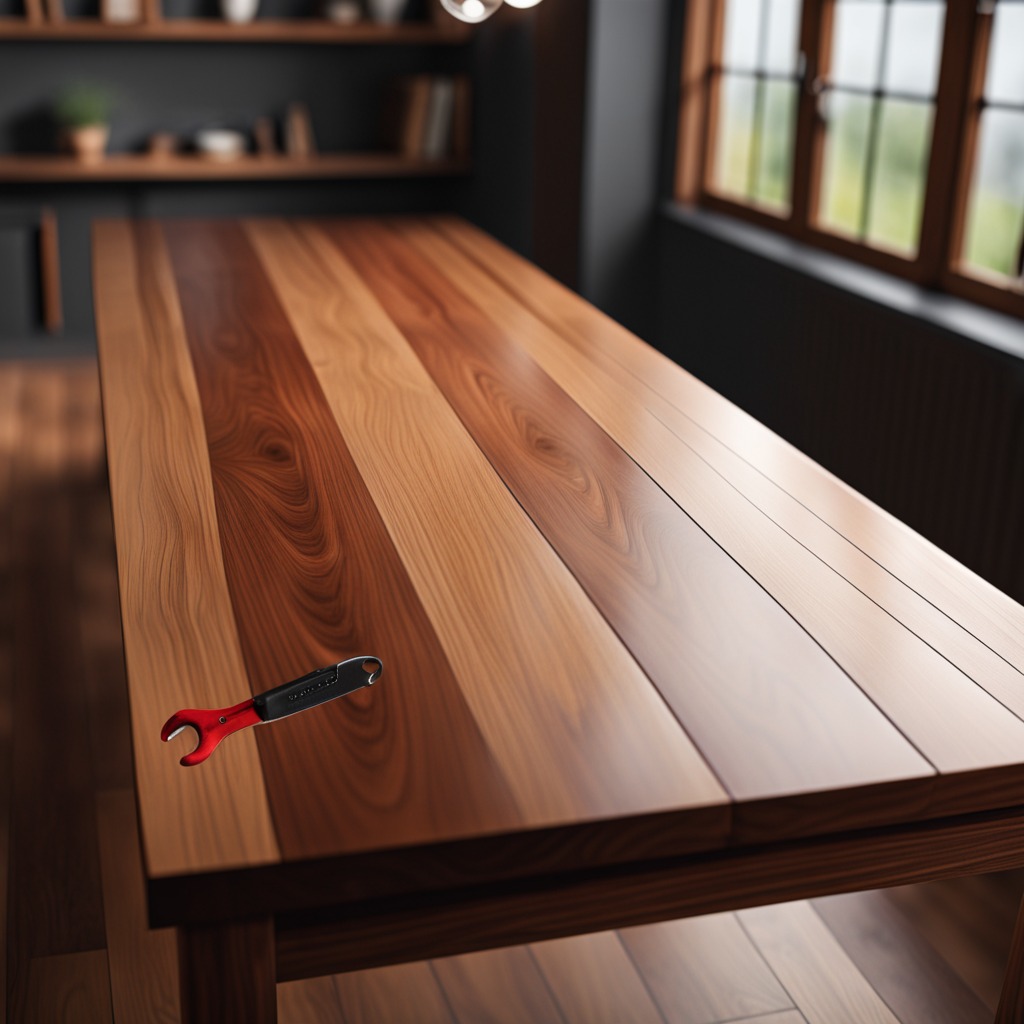
A wrench is lying on a wooden table in a carpentry studio.